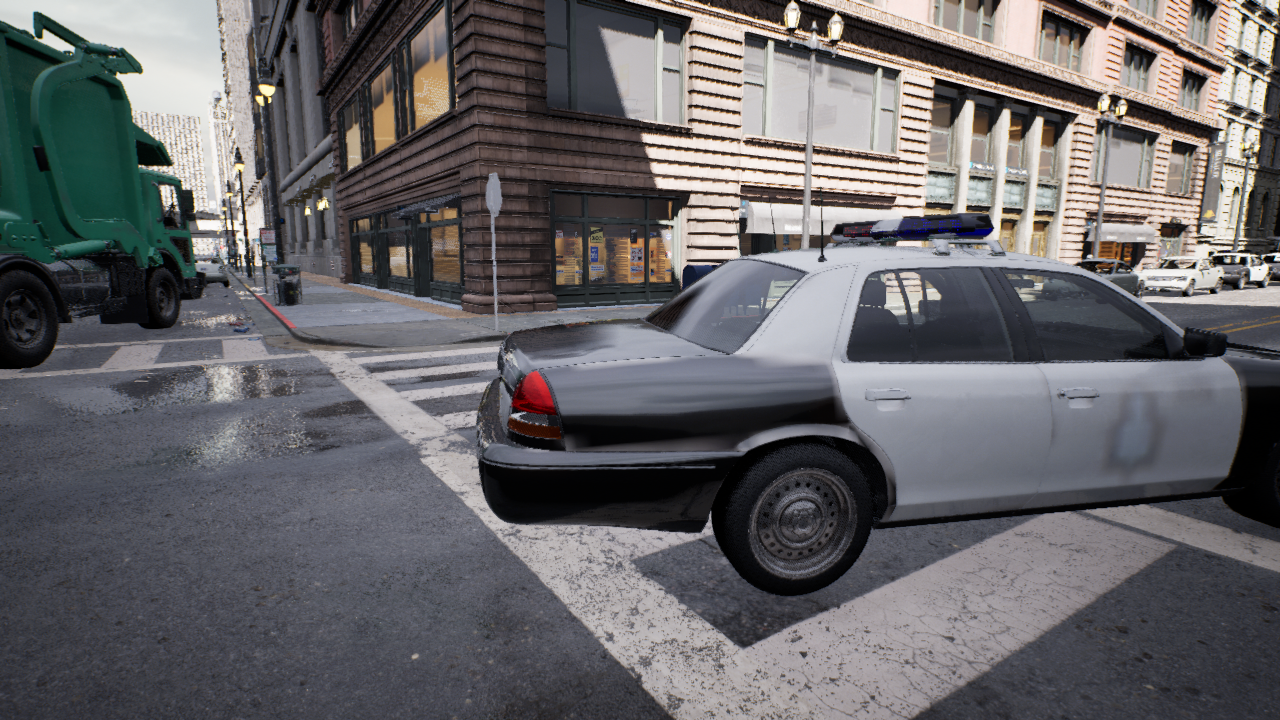
Venue: intersection
Lighting: clear day
Vehicle rig: sedan